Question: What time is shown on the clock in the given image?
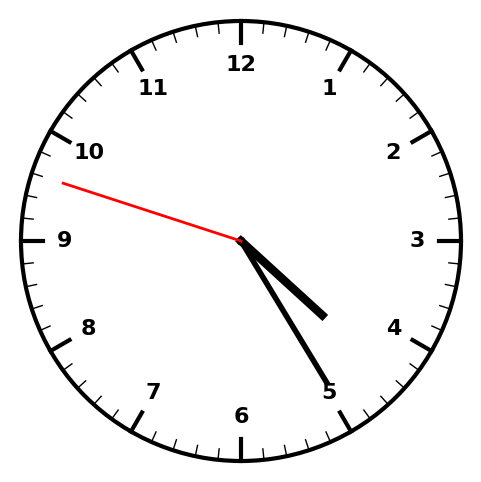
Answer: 04:24:48